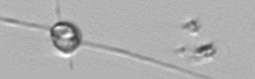
Label: Chaetoceros_danicus